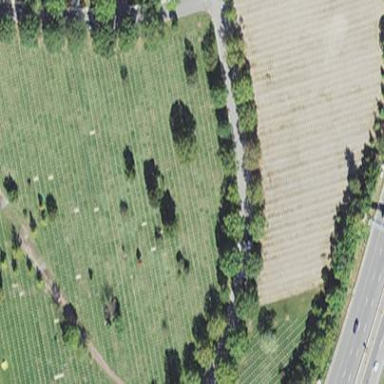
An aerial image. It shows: Sector within cemetery.